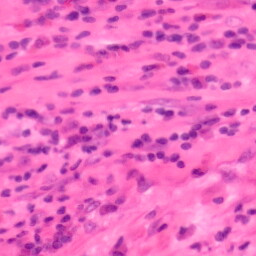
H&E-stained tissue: Colon